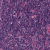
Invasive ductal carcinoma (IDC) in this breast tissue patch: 0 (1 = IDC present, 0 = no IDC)